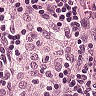
Metastatic tissue present: no